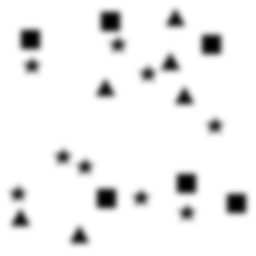
Squares: 6
Triangles: 6
Stars: 9
Total shapes: 21